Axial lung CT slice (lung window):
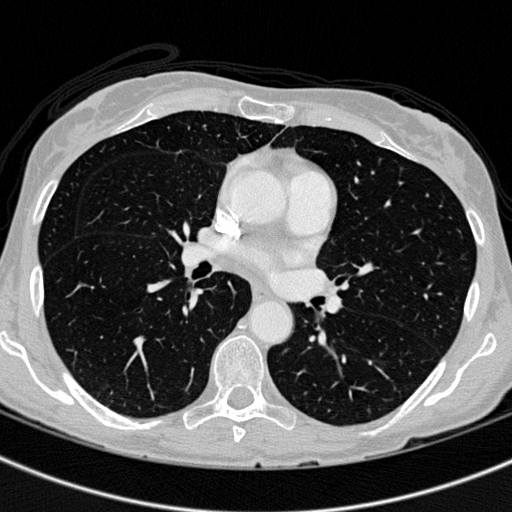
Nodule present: no